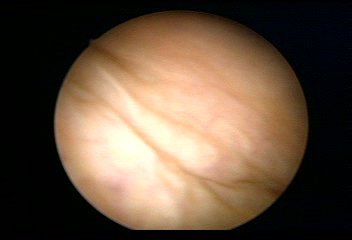
Modality: WLC
Class: Normal mucosa
Bladder cancer association: No